Question: Am trying to query the database and display contacts and all their phone numbers, a row for each phone number:
Activity file:
'''
private Cursor getContacts() {
Uri uri = Data.CONTENT_URI;
String[] fields = new String[] {
Data._ID,
Phone.NUMBER,
Data.DISPLAY_NAME,
Phone.LABEL,
Phone.TYPE,
};
String sortOrder = Data.DISPLAY_NAME + " COLLATE LOCALIZED ASC";
return managedQuery(uri, fields, null, null, sortOrder);
}
private void populateContactList() {
Cursor cursor = getContacts();
String[] fields = new String[] {
Data.DISPLAY_NAME,
Phone.NUMBER,
};
SimpleCursorAdapter adapter = new SimpleCursorAdapter(this, R.layout.contact_details, cursor,
fields, new int[] {R.id.contactNameText, R.id.contactNumberText });
mContactList.setAdapter(adapter);
}
'''
I get all the info I need, but it also shows every contacts name twice (as if it were the phone number) in one of the rows:

Does anyone know what am doing wrong? any help will be appreciated!
[Here are the XML files (although don't think they are the source of the problem)]:
'''
//contact_list.xml <ListView android:layout_width="fill_parent"
android:id="@+id/contactList"
android:layout_height="wrap_content"
android:layout_weight="1"/>
//contact_details.xml
<RelativeLayout xmlns:android="http://schemas.android.com/apk/res/android"
android:layout_width="fill_parent"
android:layout_height="wrap_content">
<TextView android:text="@+id/contactNumber"
android:id="@+id/contactNumberText"
android:layout_width="wrap_content"
android:layout_height="wrap_content"
android:layout_alignParentLeft="true"
android:layout_marginRight="10dip"
/>
<TextView android:text="@+id/contactName"
android:id="@+id/contactNameText"
android:layout_width="wrap_content"
android:layout_height="wrap_content"
android:layout_toRightOf="@id/contactNumberText"
/>
'''
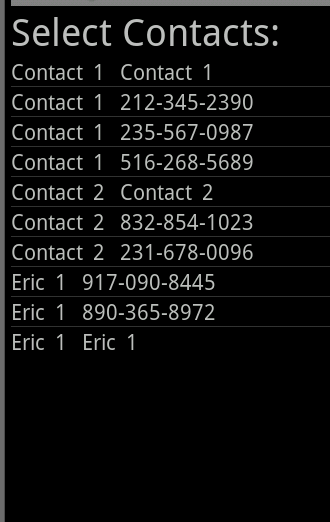
Answer: Try this code instead your method
'''
private Cursor getContacts() {
Uri uri = Data.CONTENT_URI;
String[] fields = new String[] {
Data._ID,
Phone.NUMBER,
Data.DISPLAY_NAME,
Phone.LABEL,
Phone.TYPE,
};
String sortOrder = Data.DISPLAY_NAME + " COLLATE LOCALIZED ASC";
return managedQuery(uri, fields, Data.MIMETYPE + "='" + Phone.CONTENT_ITEM_TYPE+"'", null, sortOrder);
'''
}